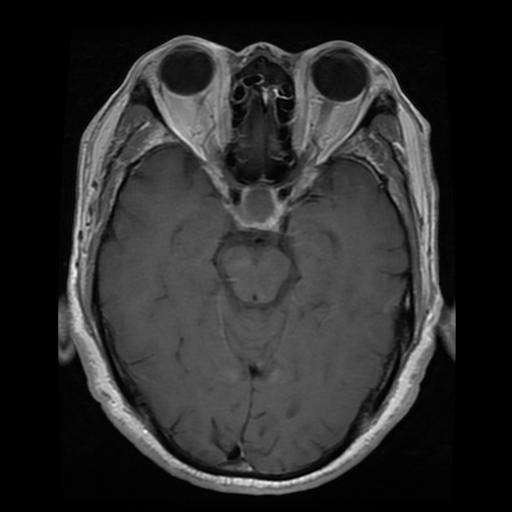
Label: pituitary